Field crop: maize
Growth stage: 2
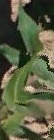
Species: maize